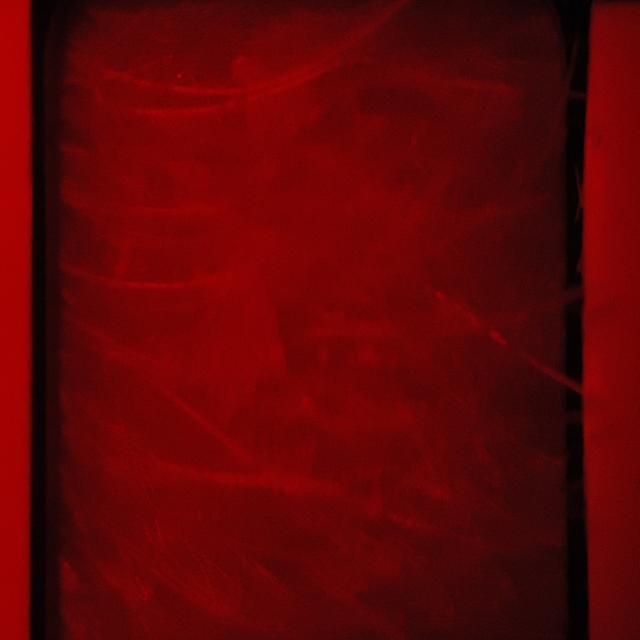
Canine dermatitis — inflammation of the skin presenting with erythema, pruritus, papules, and excoriation. May be allergic, contact, or atopic in origin.